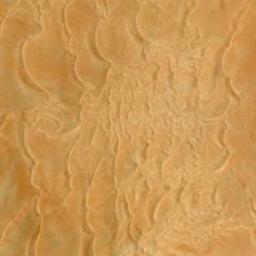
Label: desert